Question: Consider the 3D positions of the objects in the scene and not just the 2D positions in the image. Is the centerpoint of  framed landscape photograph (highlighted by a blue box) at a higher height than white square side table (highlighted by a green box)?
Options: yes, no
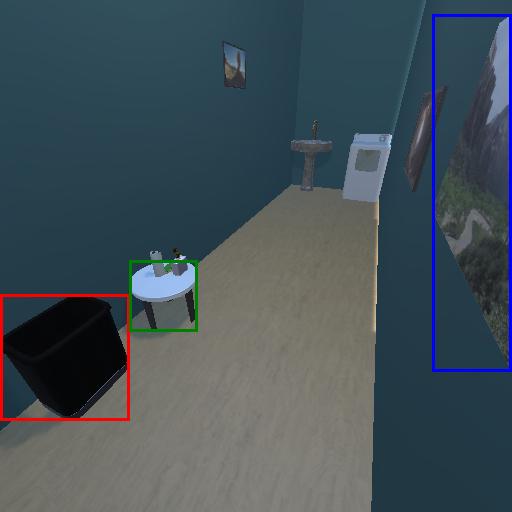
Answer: yes